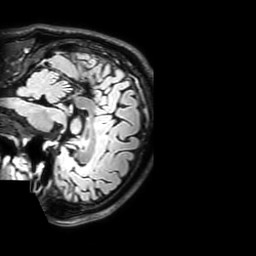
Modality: FLAIR
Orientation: sagittal
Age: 28
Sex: male
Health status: ill
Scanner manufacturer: philips
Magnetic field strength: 3 T
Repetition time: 4.8 s
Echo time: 0.2989 s